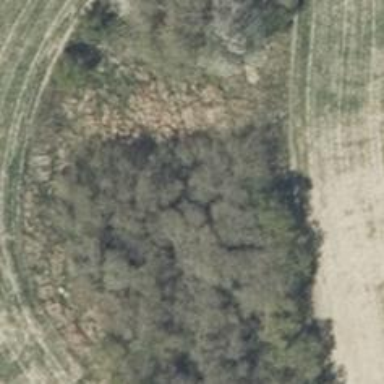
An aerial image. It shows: Patch of scrub vegetation.